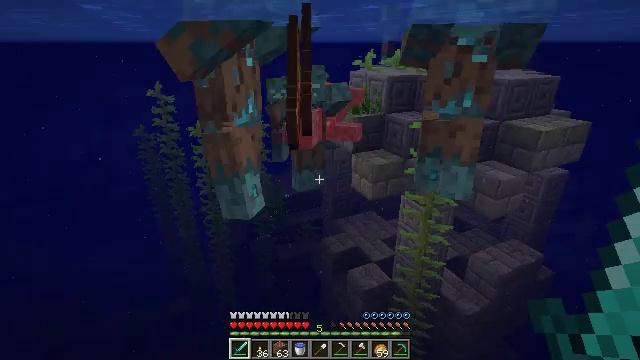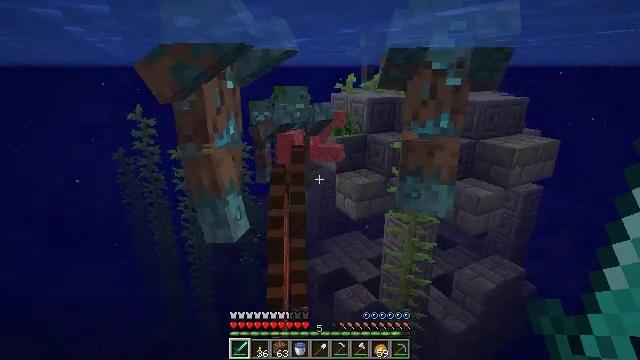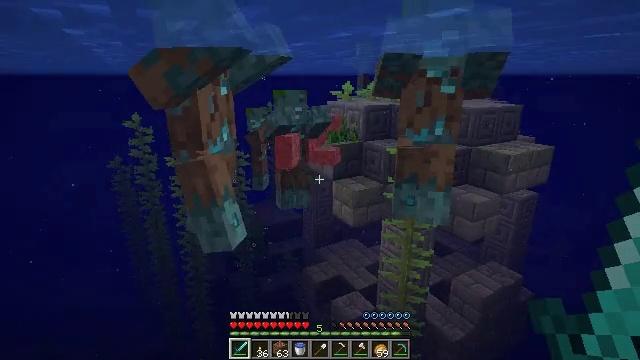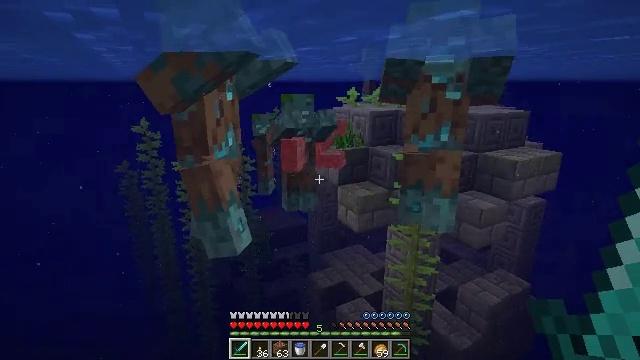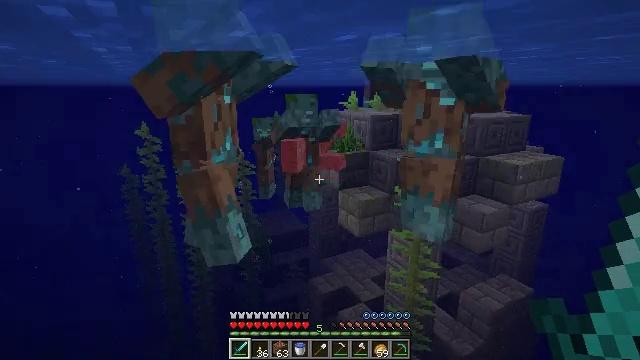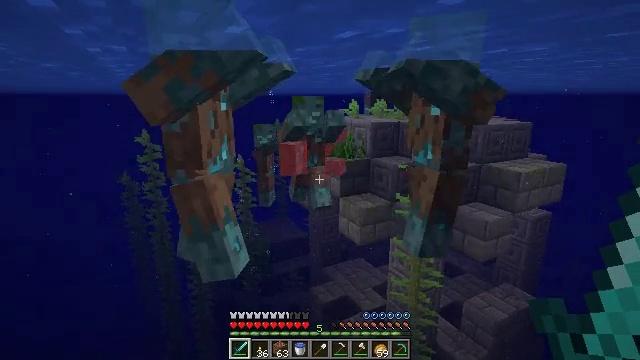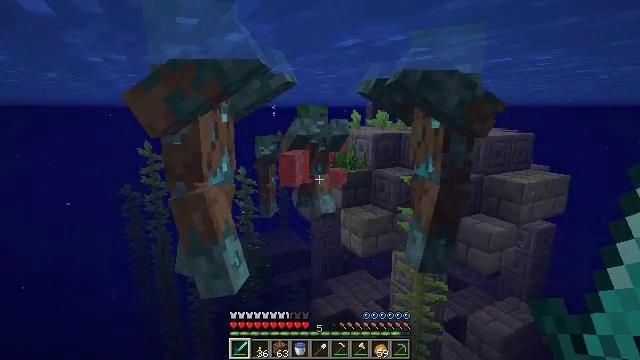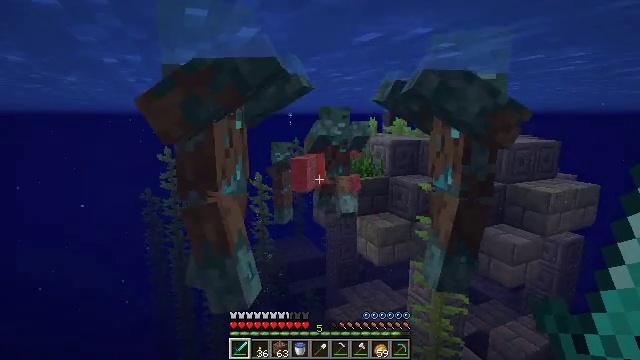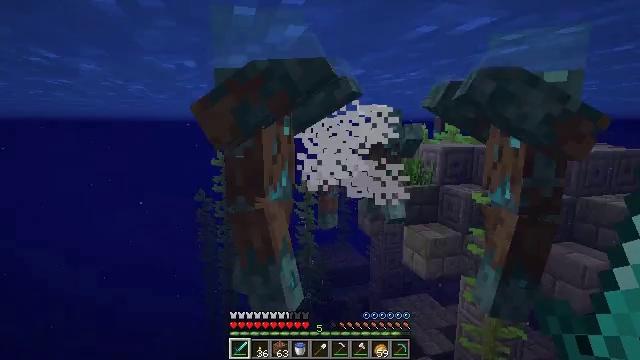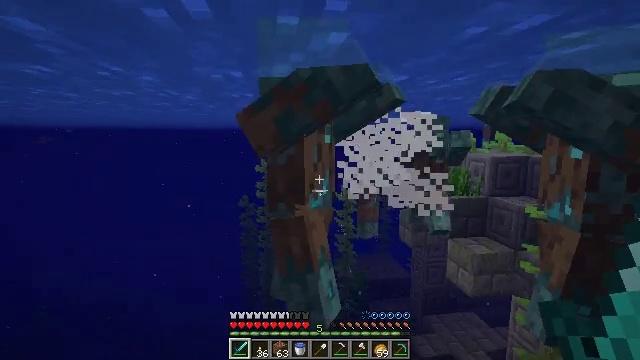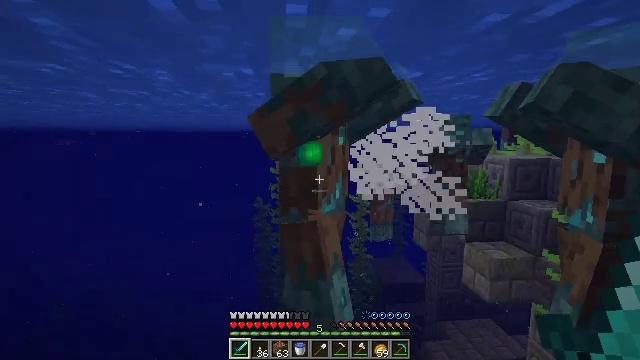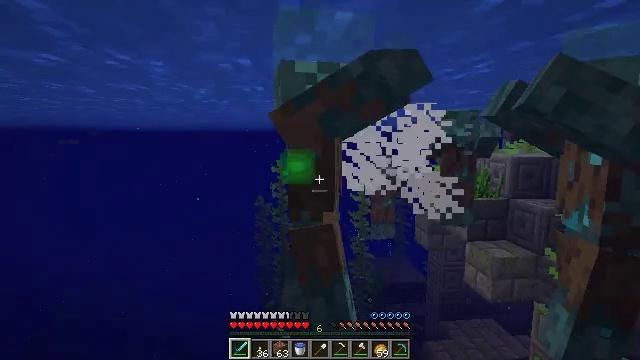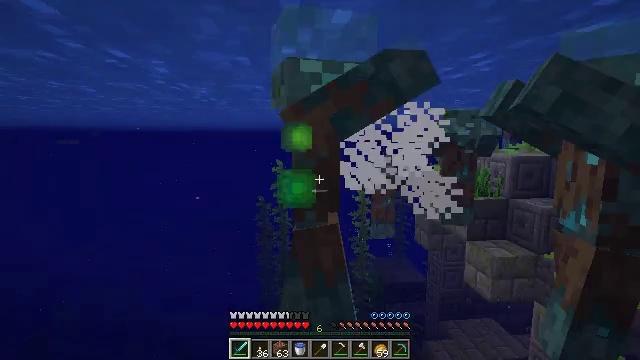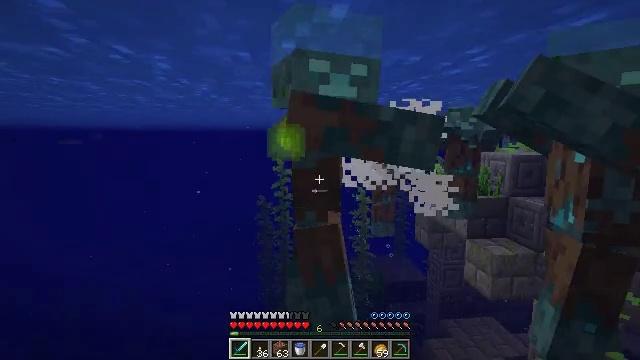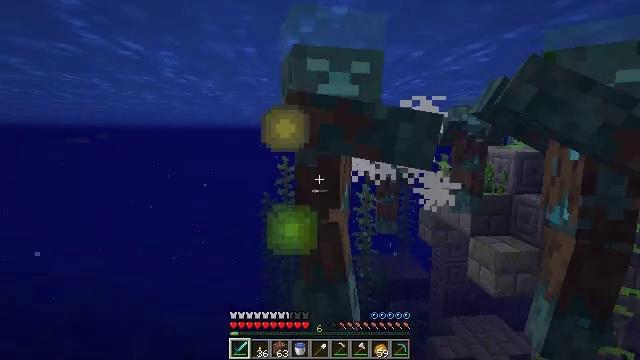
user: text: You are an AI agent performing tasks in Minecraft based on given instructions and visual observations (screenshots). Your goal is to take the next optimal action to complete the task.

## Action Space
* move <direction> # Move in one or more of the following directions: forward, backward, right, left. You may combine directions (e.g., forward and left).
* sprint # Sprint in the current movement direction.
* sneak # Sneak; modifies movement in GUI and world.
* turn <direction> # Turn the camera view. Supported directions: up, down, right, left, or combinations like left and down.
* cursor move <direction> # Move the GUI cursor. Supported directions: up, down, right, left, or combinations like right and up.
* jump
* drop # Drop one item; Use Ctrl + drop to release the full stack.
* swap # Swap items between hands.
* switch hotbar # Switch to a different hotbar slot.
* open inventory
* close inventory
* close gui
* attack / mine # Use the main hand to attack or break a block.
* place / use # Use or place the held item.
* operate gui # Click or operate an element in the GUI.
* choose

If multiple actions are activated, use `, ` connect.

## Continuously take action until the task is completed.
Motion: motion action
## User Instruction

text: Combat the drowned.
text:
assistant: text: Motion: move forward, turn right and up
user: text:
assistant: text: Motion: move forward, turn up
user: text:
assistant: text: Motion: move forward, turn left and up
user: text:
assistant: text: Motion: move forward
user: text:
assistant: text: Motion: move forward, turn up
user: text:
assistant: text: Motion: move forward, turn up
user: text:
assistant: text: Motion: move forward, turn left and up
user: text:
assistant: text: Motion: turn left and up
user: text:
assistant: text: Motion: turn left and up
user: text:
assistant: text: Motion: turn left, attack / mine
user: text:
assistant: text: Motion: move back, attack / mine
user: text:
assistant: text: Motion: move back, attack / mine
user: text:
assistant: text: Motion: move back, attack / mine
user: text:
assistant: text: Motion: move back
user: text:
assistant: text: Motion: no_op